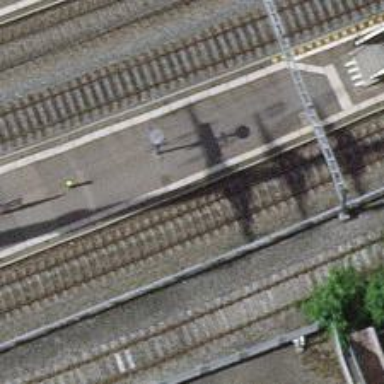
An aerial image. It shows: Close-up of railway platform edge.